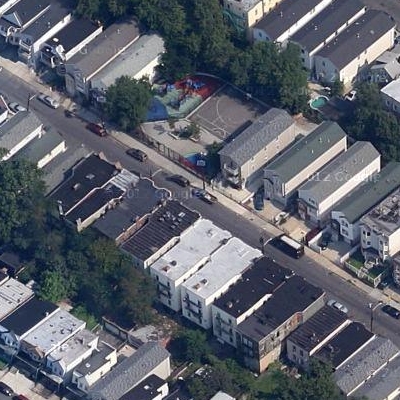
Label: fResident